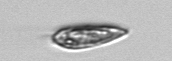
Label: Prorocentrum_triestinum